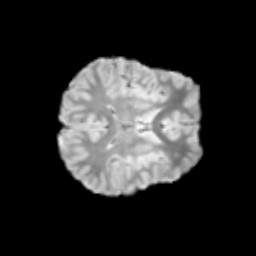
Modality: T2w
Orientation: axial
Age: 10
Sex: female
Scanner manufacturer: siemens
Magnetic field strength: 3 T
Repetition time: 3.8 s
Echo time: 0.07 s